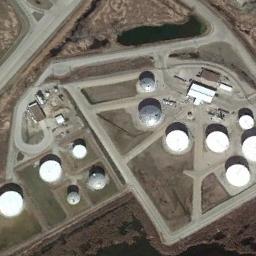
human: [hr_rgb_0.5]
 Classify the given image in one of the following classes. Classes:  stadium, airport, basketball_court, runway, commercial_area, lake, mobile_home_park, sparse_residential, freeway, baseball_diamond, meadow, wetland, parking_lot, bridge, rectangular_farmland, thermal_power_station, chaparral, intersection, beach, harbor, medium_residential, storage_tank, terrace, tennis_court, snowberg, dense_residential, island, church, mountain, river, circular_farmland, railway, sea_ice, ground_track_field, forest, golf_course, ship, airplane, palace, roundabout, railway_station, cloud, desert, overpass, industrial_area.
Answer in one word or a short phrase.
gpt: storage_tank